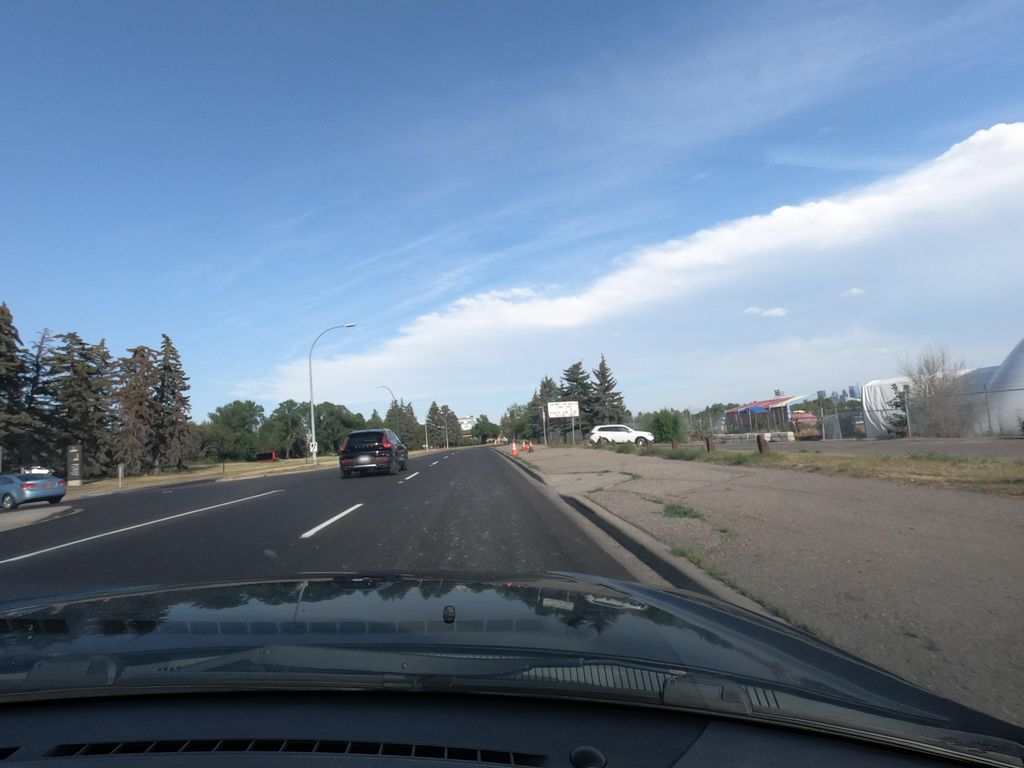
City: calgary